Question: I'm searching for a simple method to recognize if an hand is open or closed.
I'm using C# and <URL>, but this is not significative in this context. I only need a "pseudo-code" that describes what I need to do.
The input image to this algorithm is a binary image (I've already implemented the segmentation process) that represents the hand. The output must be a boolean (true for open hand, false otherwise).
This is an input example:

I tried to consider something about the convex hull, or the percentage of white area, but I guess these methods are not robust enough for this kind of problem.
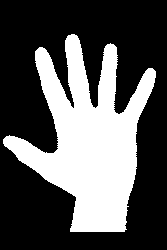
Answer: In machine learning terms what you are trying to do is classification on a binary input matrix of the size of your input image (1 for white pixel, 0 for black pixel), to a single binary output (1 for open hand, 0 for closed hand).
If you build up a training set by taking lots of images of closed and open hands and hand label them (pun not intended), than you can apply a supervised learning algorithm to create the classifier.
There are many choices for supervised learning algorithms. Perhaps the best one to try for a first shot would be a support vector machine:
<URL>
Support vector machines work by essentially calculating the "distance" between the input image and the examples provided in the training set. If the input image is "closer" on average to the examples of open hands from the training set than the closed hands from the training set, it will classify it as an open hand (and visa versa).
There are many other supervised learning algorithms:
<URL>